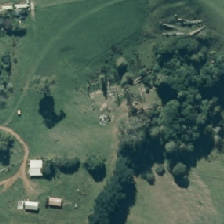
Land cover: broadleaved_indigenous_hardwood